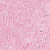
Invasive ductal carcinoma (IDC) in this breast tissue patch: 0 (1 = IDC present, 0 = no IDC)